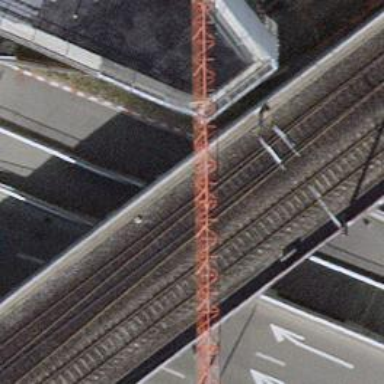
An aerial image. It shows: Viaduct bridge with single electrified railway track featuring contact line.